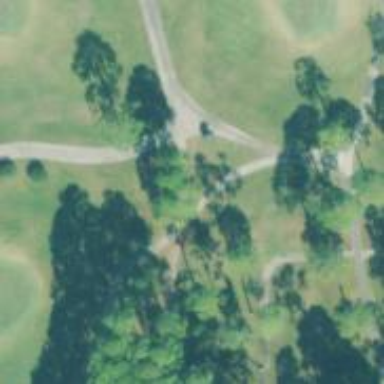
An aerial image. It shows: Service road designated as golf cart path.